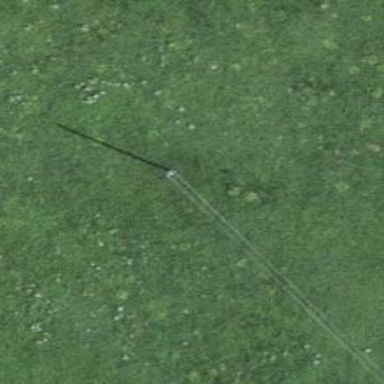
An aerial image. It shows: Utility pole as the man-made structure.